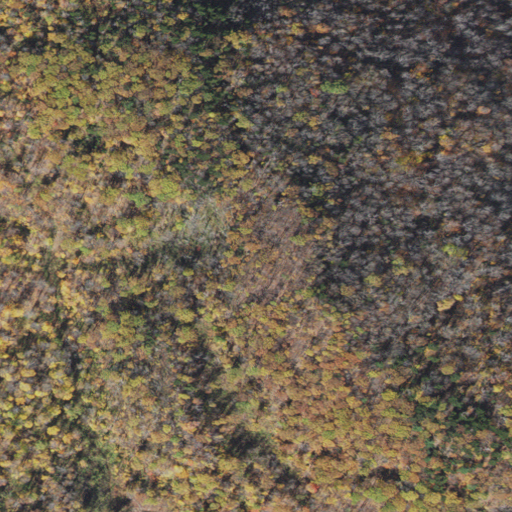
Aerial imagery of mountain in Vermont named Biddie Knob containing deciduous forest, mixed forest, and evergreen forest